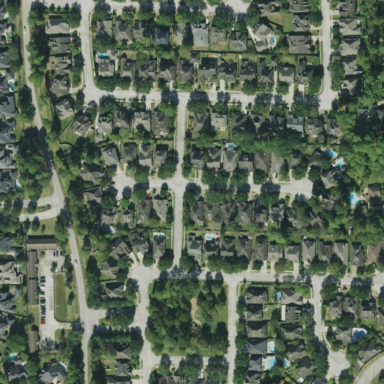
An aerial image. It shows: Residential neighbourhood.